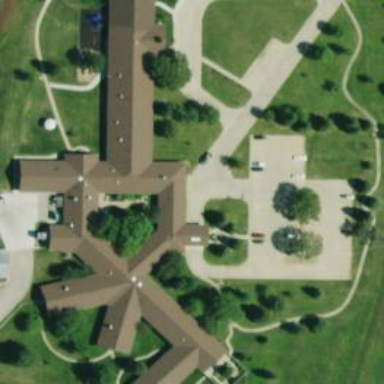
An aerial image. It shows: Nursing home.